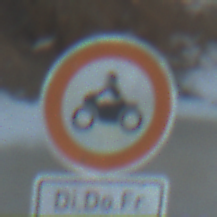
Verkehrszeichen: VerbotKraftraeder
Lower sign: ZeitangabenMitBeschraenkungAufWochentage3
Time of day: SunriseSunset
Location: Outdoor (Nature)
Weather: Clear
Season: Winter
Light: Natural